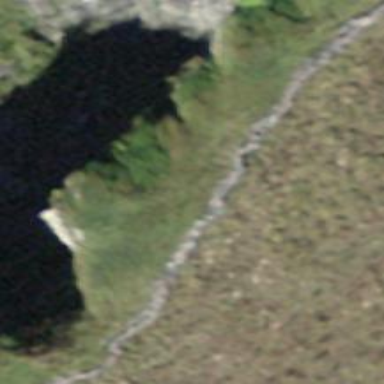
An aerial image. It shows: Natural cliff.